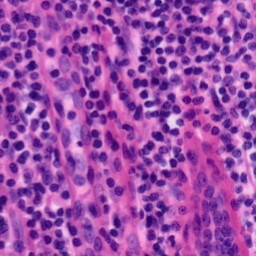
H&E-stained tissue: Tonsil